Question: I try to print barcodes with a zebra tlp 2824 on 1.5x1" labels. This is what I did in Java:
'''
DocFlavor flavor = DocFlavor.SERVICE_FORMATTED.PRINTABLE;
PrintRequestAttributeSet aset = new HashPrintRequestAttributeSet();
aset.add(OrientationRequested.LANDSCAPE);
aset.add(MediaSizeName.ISO_A10);
aset.add(new Copies(1));
'''
When I print it looks like this:

So I tried to scale it a little bit down to see if it has something to do with the source-file. But it seems like the source is correctly displayed. I think it has something to do with the media size which seems to stay in portrait format so the source image is cut. I'm not sure if A10 is the right format to chose here but it has nearly the right measures for labels like I want to use. Ill appreciate some help here.
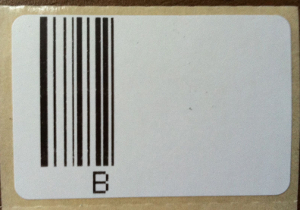
Answer: Adding this line helped:
'''
aset.add(MediaSize.findMedia(2, 1, Size2DSyntax.INCH));
'''